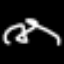
Label: squiggle